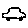
Label: car